Question: I want to change my start navigation fragment based on a condition. My start fragment could be fragment one or two. Is there a way to implement it?

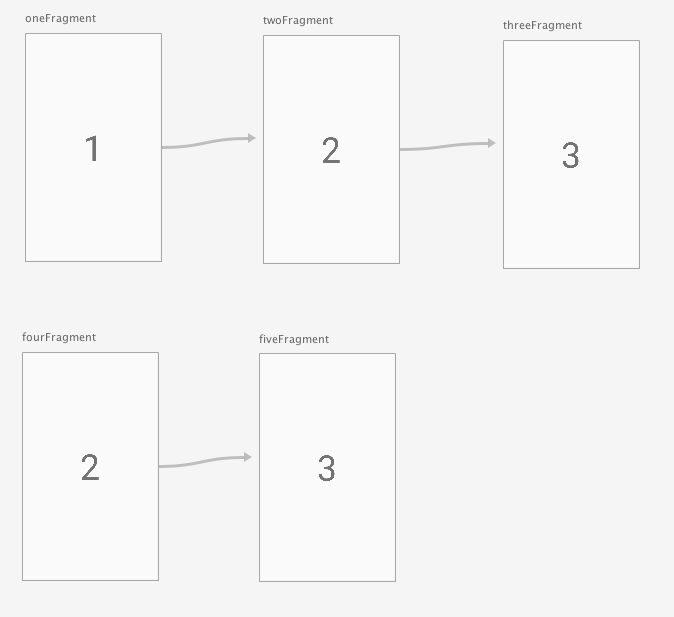
Answer: <URL> // Also added Java code here
Just converted Kotlin code to Java
'''
NavHostFragment navHostFragment = (NavHostFragment) getSupportFragmentManager().findFragmentById(R.id.home_nav_fragment); // Hostfragment
NavInflater inflater = navHostFragment.getNavController().getNavInflater();
NavGraph graph = inflater.inflate(R.navigation.nav_main);
graph.setDefaultArguments(getIntent().getExtras());
graph.setStartDestination(R.id.fragment1);
navHostFragment.getNavController().setGraph(graph);
navHostFragment.getNavController().getGraph().setDefaultArguments(getIntent().getExtras());
NavigationView navigationView = findViewById(R.id.navigationView);
NavigationUI.setupWithNavController(navigationView, navHostFragment.getNavController());
'''